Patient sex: F
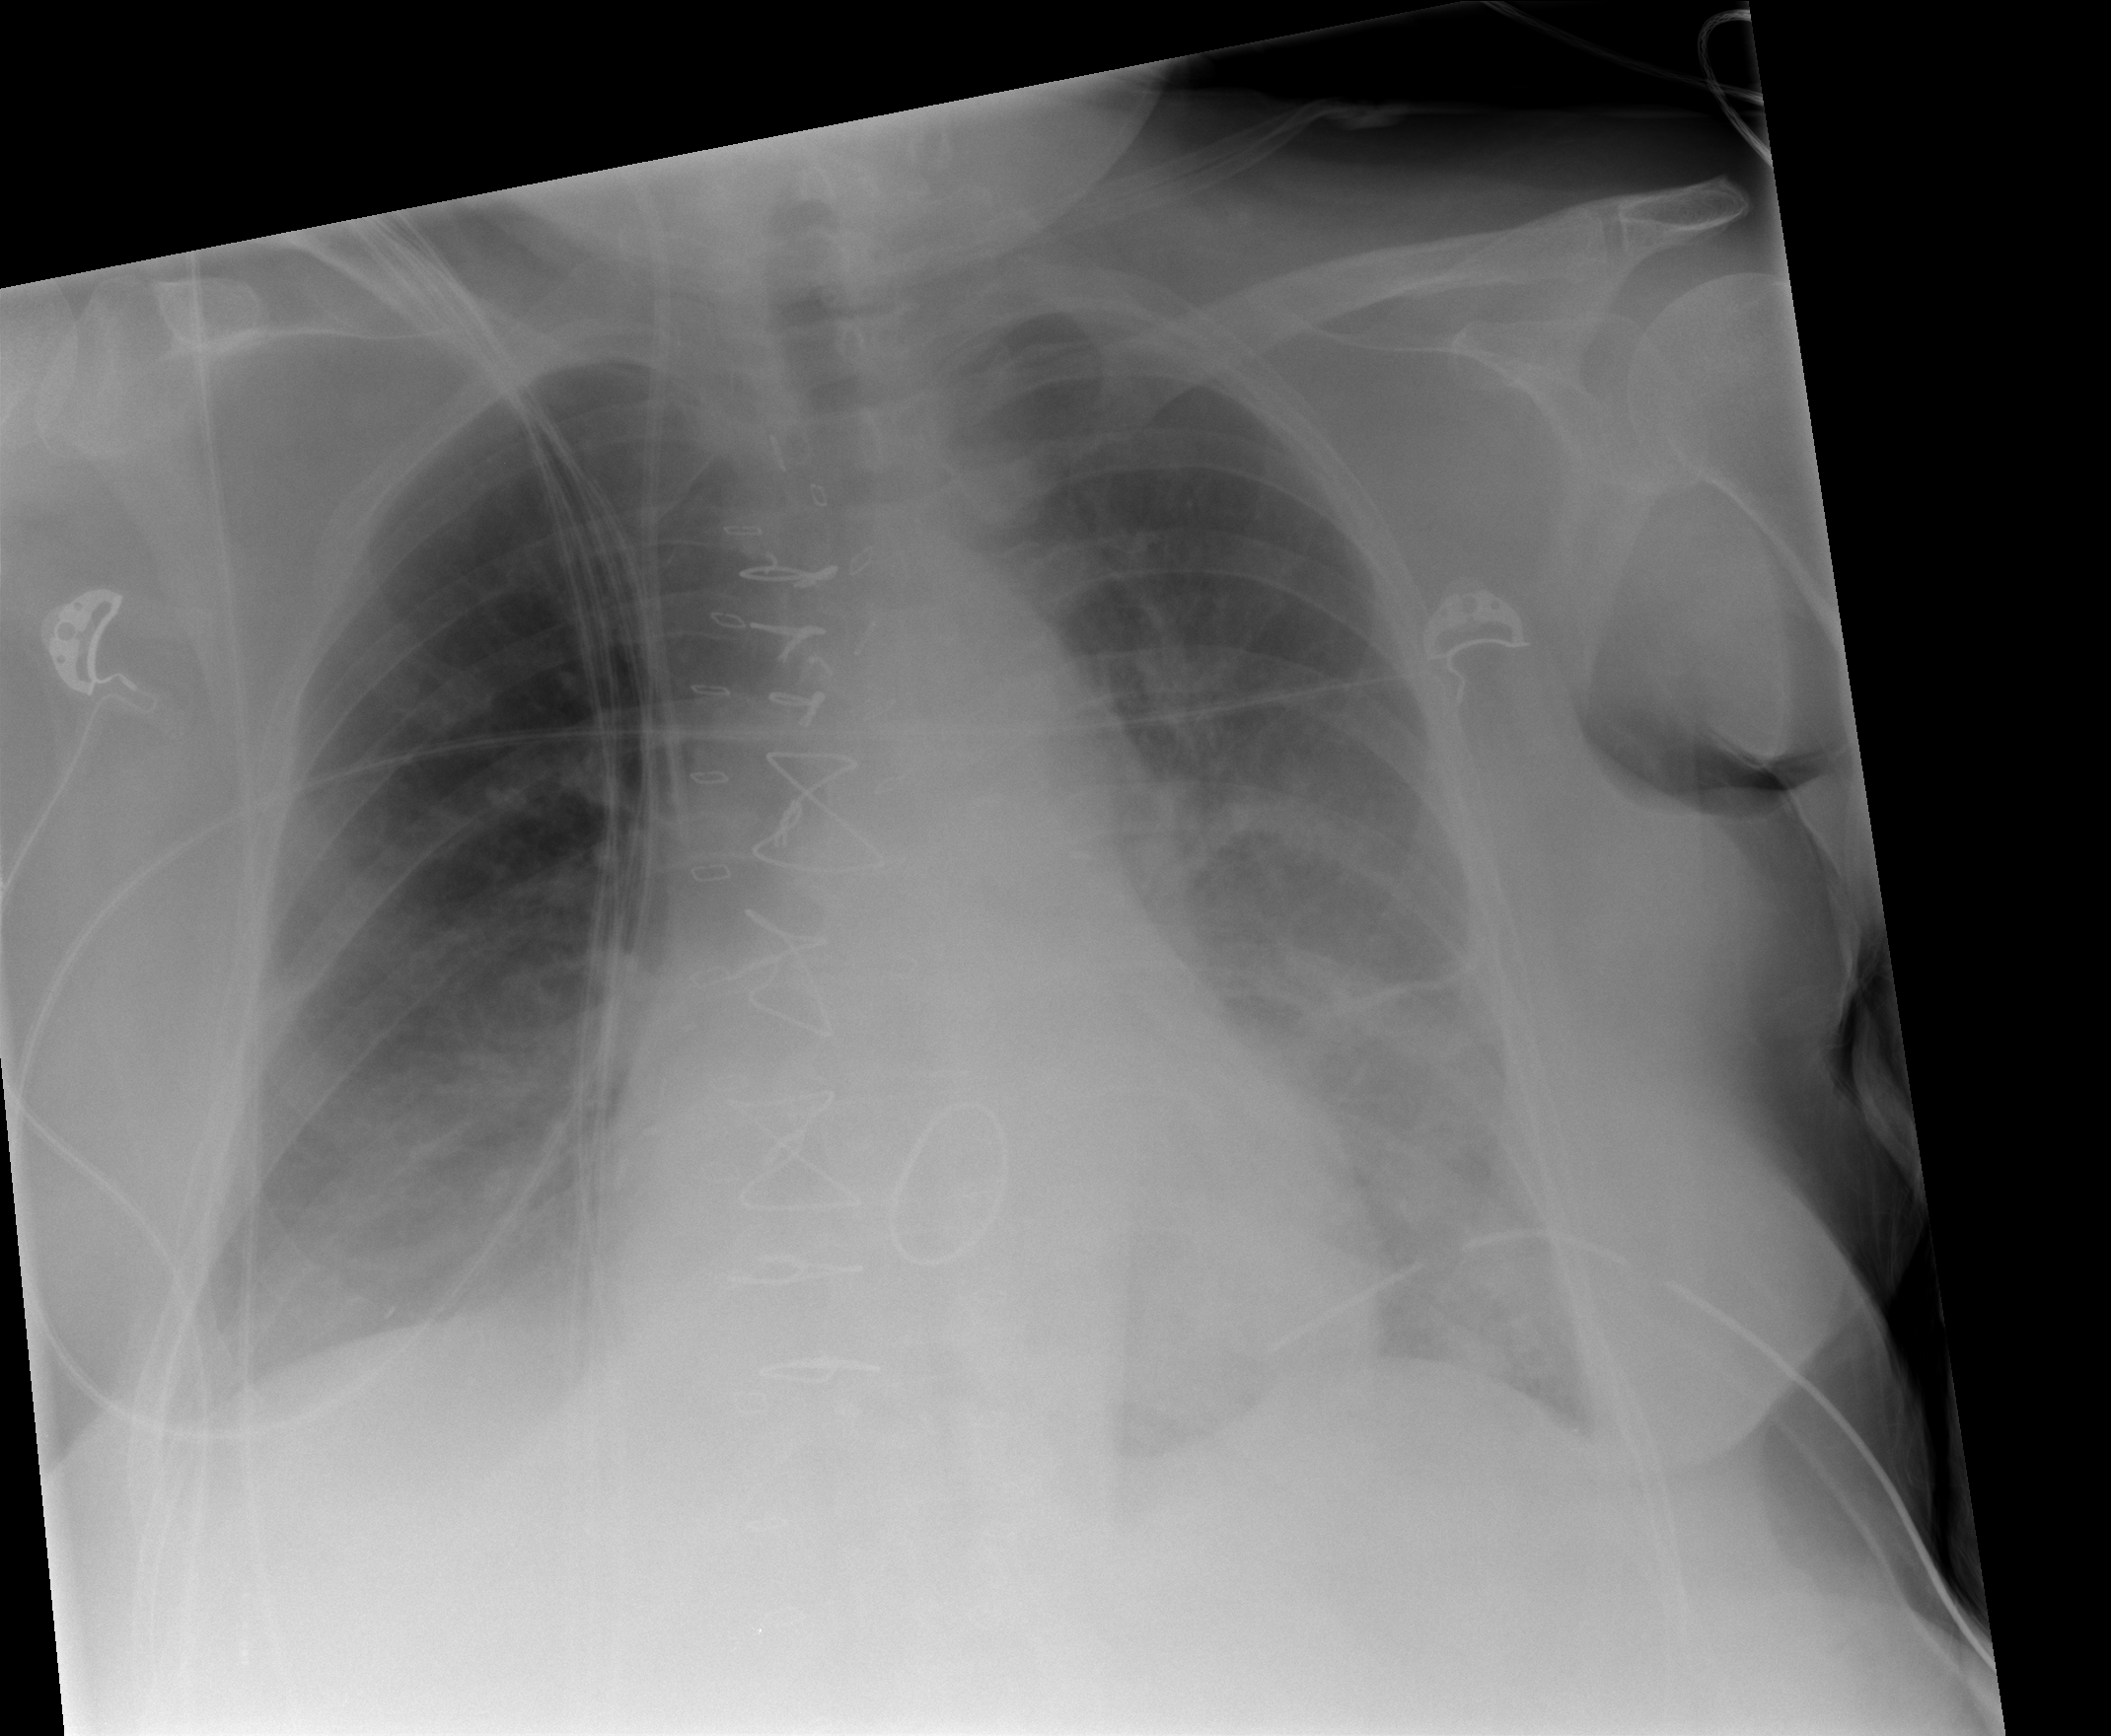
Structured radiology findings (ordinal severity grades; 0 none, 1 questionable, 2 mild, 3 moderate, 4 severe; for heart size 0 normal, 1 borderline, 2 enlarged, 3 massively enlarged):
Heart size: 0
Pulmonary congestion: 0
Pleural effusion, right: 0
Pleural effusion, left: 1
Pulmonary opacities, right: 0
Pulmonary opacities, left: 2
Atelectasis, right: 2
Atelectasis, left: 2